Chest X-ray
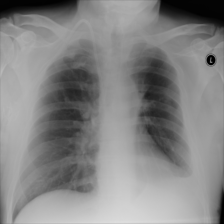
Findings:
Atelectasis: negative
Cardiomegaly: negative
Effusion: negative
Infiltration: negative
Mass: negative
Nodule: positive
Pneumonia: negative
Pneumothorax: negative
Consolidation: negative
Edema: negative
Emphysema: negative
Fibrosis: negative
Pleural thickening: negative
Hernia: negative